Question: I have created an application with WPF and code is used C# but it gives a problem that whenever setup is silently installed with cmd command e.g.
'''
setup.exe /s /v/qn
'''
it works perfectly to extract all the items containing in it after above given lines. But once setup is completed we try to run this application, it executes but shows below given image

Setup is created in installshield and it has the option not extract msi cache in local computer. Please help me to find why this problem is occuring.
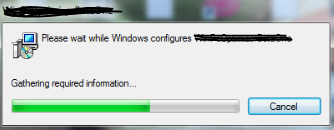
Answer: That has to do with the auto-repair features of Windows Installer.
I guess you are using advertised shortcuts. Every time a user uses this special kind of shortcut to run a application, the Windows Installer performs an integrity check of it. If there are any detected problems, the installer performs an "Repair" before the launch of your application. This seems to be the case.
You can detect advertised shortcuts in the property-dialog of the start-menu. The target-field will be disabled and does not contain a path to a executable.
A possible workaround is to use regular shortcuts but this will not solve the real problem which causes the dialog to appear.
You could try to investigate further with ProcMon (<URL> and see if there are any information that will help you finding the cause of this error.
Another entry-point for the self-repair is the creation of COM-objects which come with your installer-package.